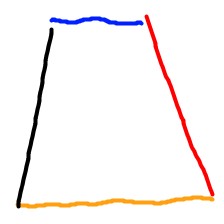
Shape: trapezoid